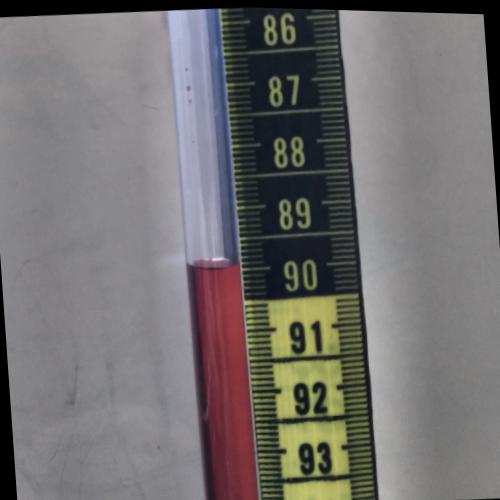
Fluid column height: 89.9 cm